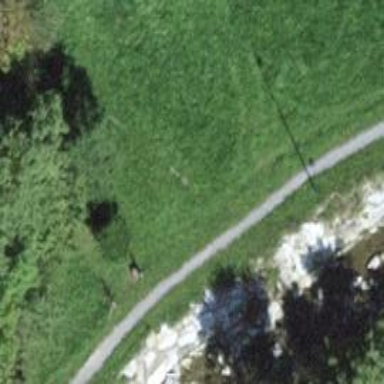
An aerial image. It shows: Compacted path road.